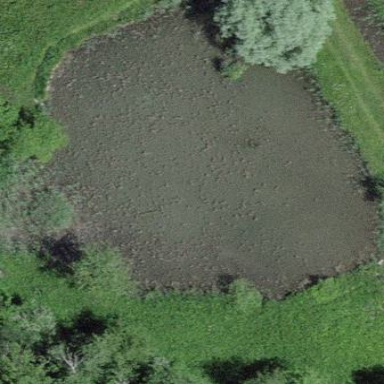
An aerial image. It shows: Pond with natural water.